Interaction volume radius: 5 \u00c5
Interaction volume height: 15 \u00c5
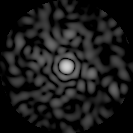
Disorder parameter: 0.8556